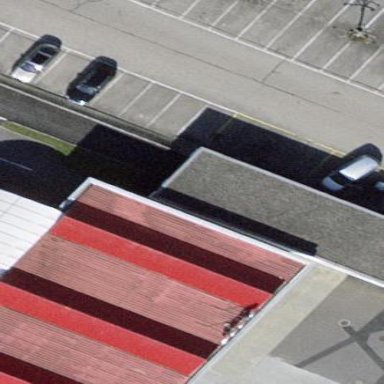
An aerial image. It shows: Car wash facility located inside building.